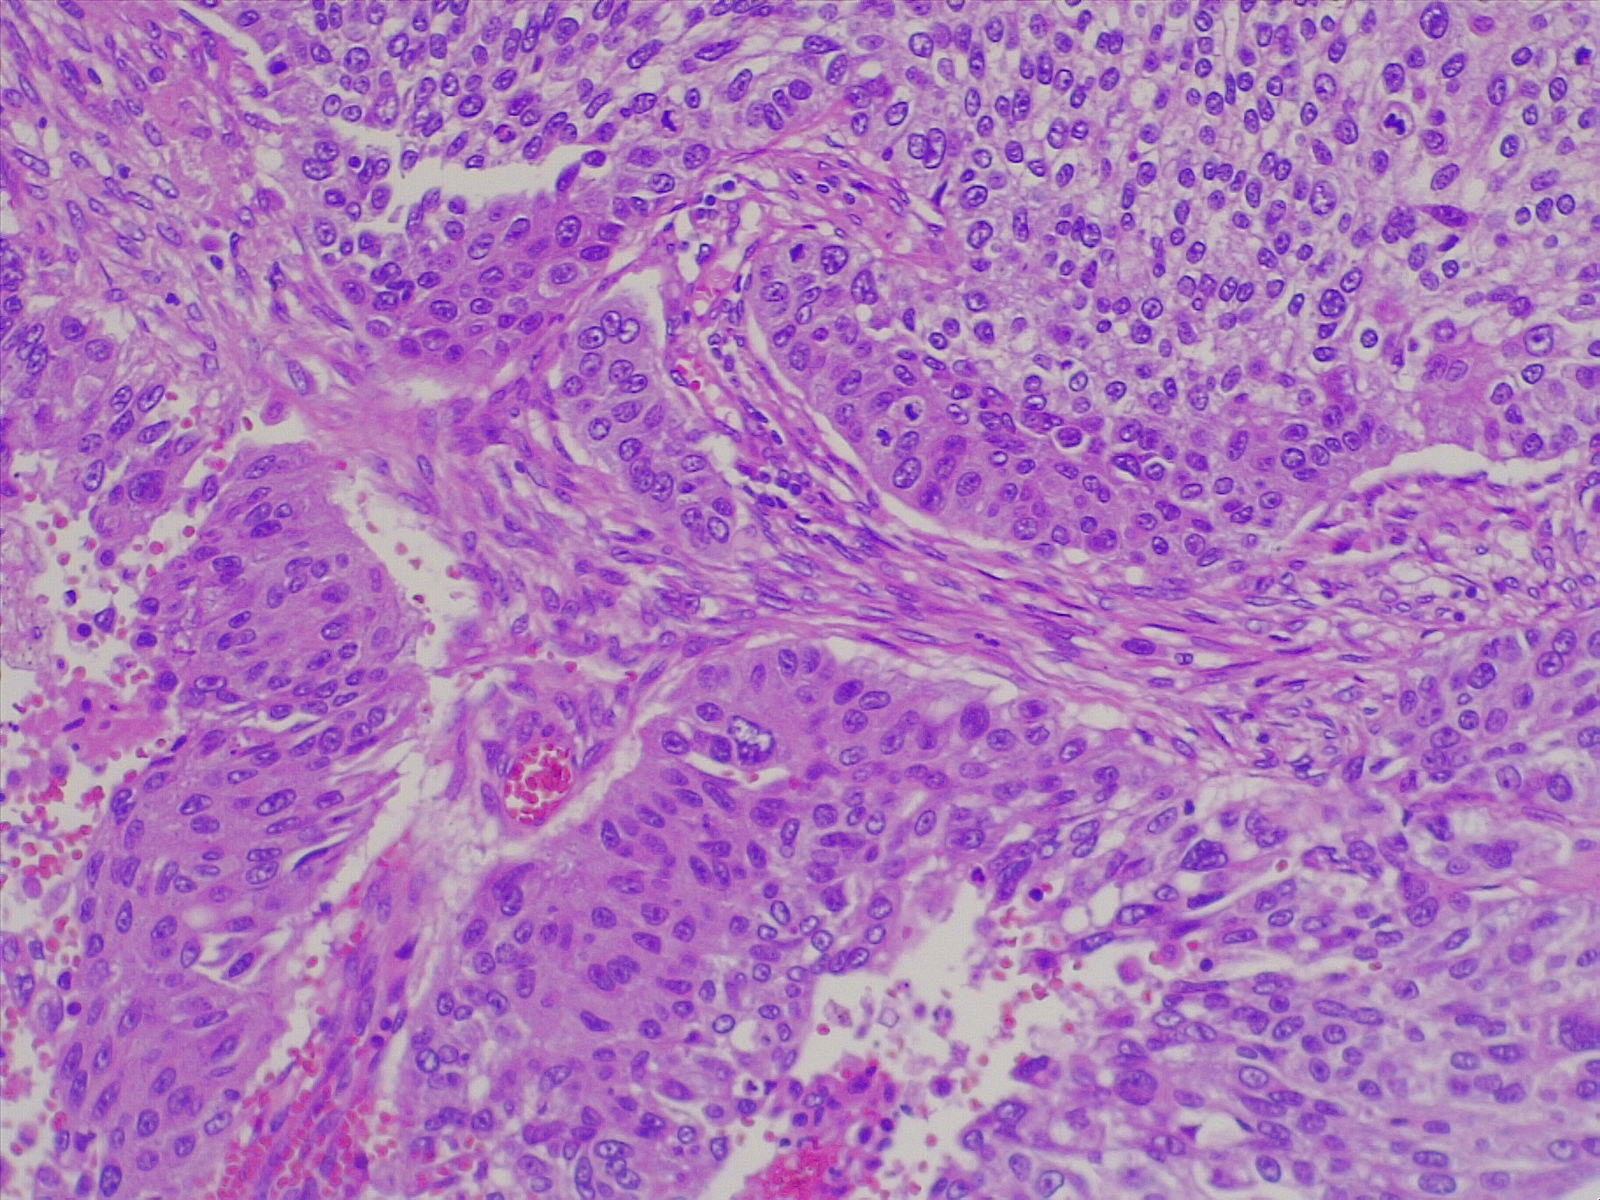
Label: lung squamous cell carcinoma, moderately differentiated